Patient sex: M
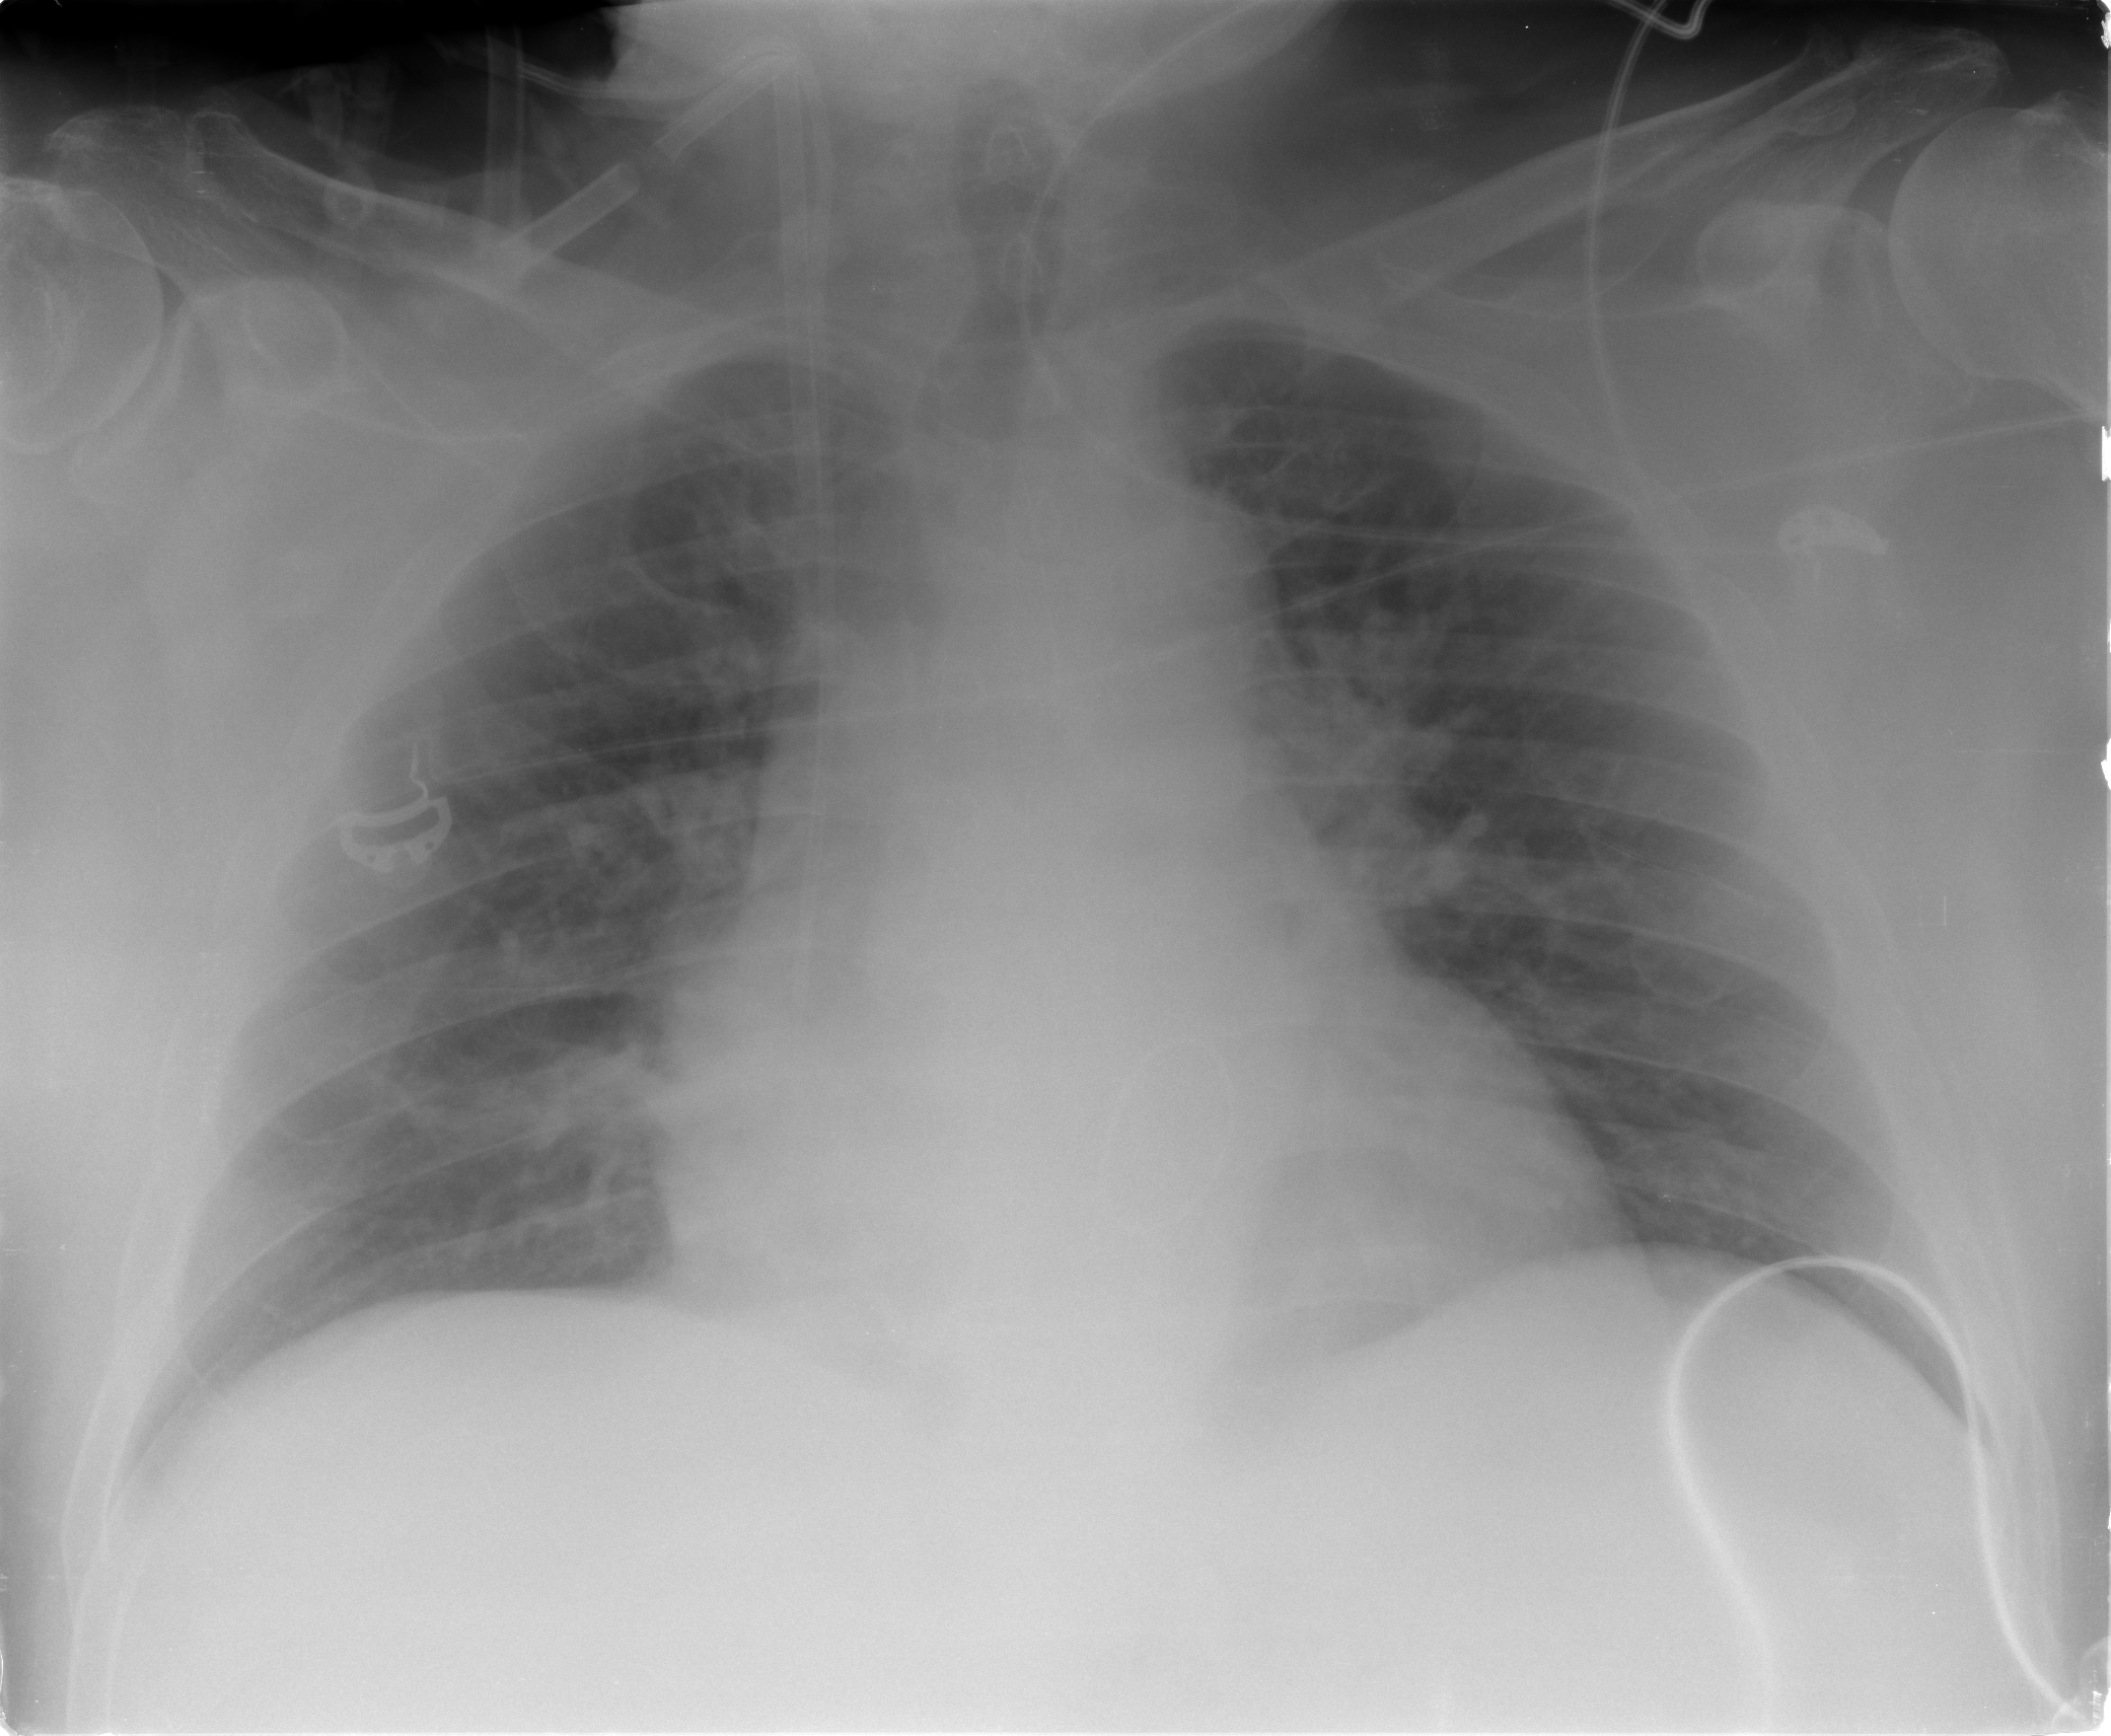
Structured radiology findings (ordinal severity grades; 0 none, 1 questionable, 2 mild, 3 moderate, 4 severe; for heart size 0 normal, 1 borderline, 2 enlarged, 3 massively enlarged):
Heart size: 0
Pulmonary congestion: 2
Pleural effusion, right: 0
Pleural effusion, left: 0
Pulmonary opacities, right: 0
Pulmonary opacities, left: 0
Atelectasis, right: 0
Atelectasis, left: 0